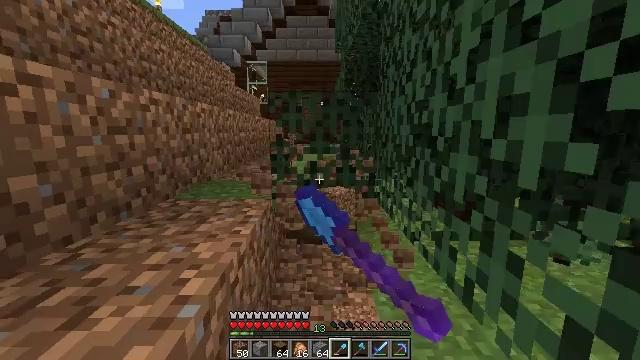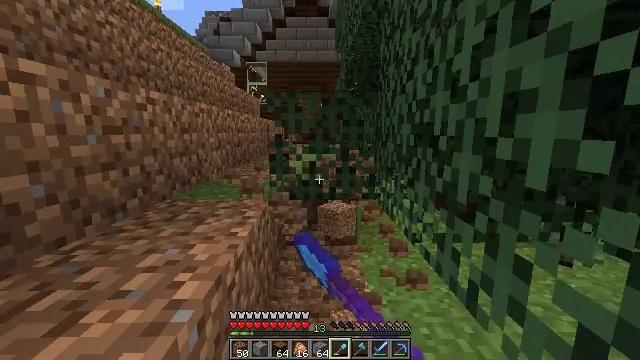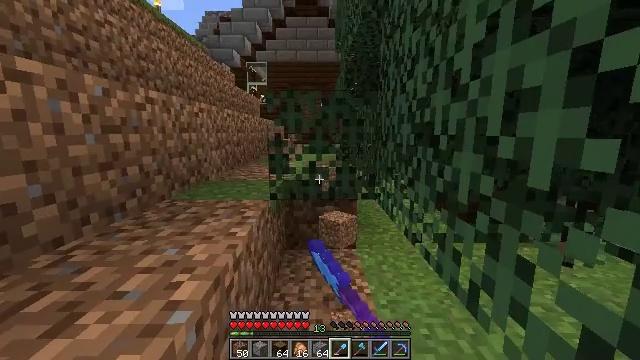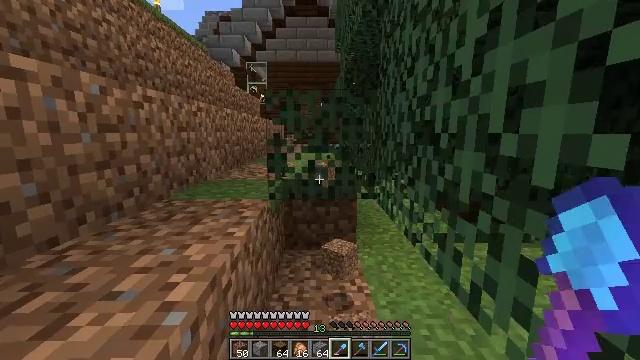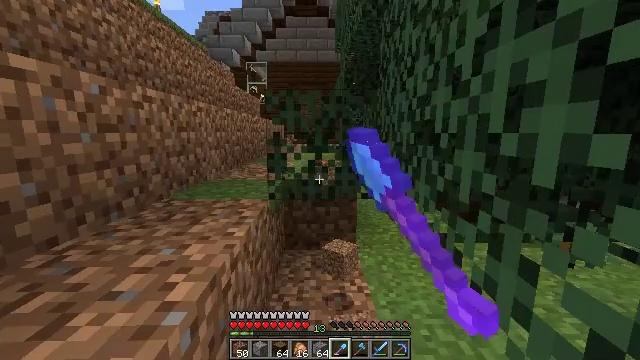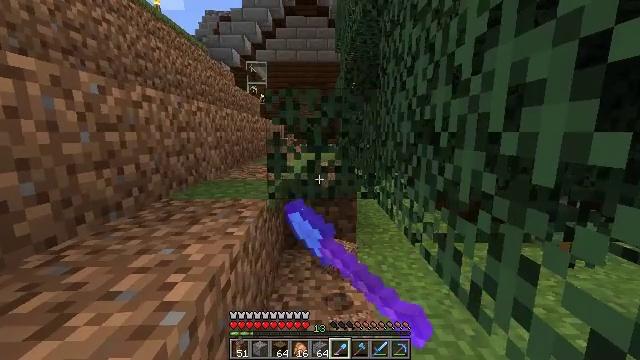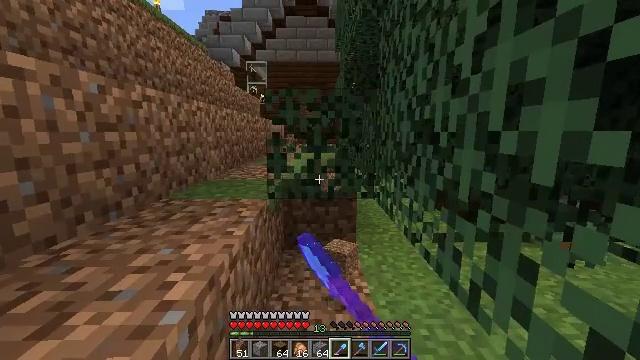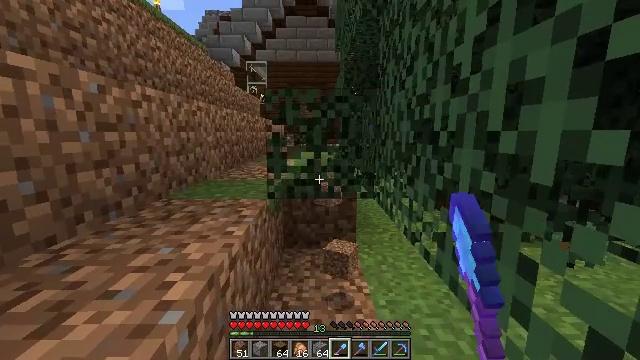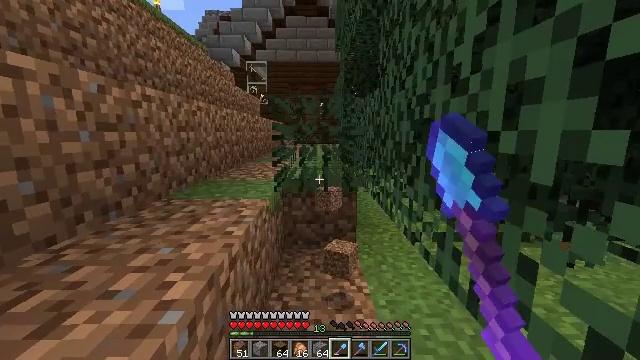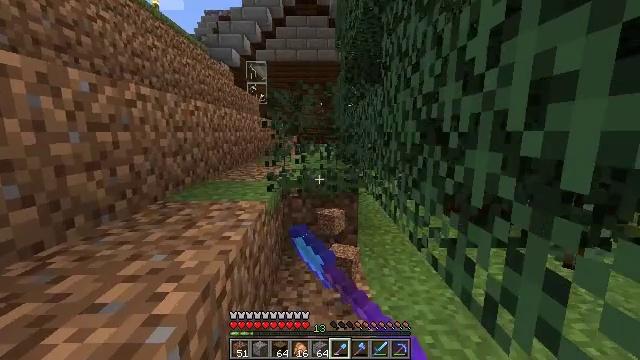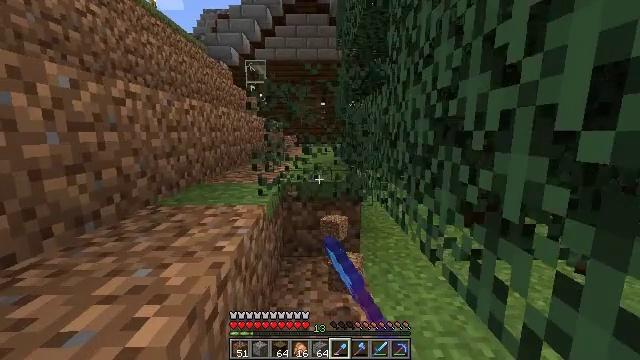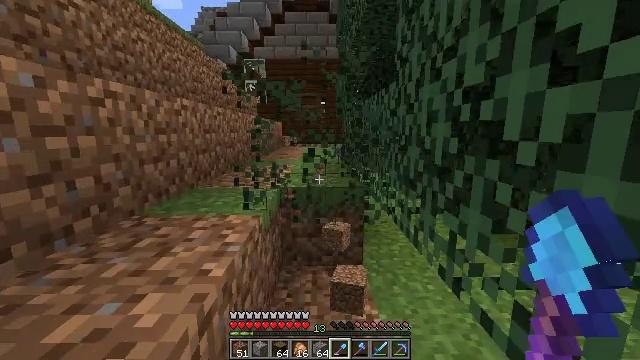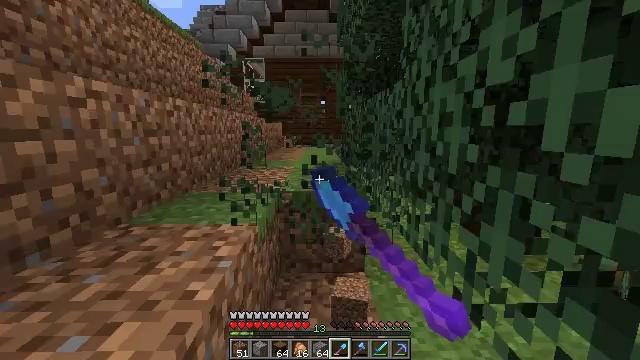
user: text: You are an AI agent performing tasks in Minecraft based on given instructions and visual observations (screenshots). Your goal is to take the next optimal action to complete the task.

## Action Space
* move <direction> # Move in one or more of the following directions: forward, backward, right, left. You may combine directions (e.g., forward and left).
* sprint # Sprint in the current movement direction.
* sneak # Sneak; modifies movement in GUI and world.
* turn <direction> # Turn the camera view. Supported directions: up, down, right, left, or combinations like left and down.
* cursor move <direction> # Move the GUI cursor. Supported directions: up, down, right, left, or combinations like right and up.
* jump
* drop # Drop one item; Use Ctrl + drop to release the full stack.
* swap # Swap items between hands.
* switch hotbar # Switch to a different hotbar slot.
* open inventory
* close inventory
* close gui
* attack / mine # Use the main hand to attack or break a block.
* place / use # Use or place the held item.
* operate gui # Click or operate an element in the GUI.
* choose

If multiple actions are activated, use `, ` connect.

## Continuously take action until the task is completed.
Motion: motion action
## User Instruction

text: Mine spruce leaves from the tree.
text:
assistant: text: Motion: attack / mine
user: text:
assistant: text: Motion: attack / mine
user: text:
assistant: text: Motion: attack / mine
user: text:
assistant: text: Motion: attack / mine
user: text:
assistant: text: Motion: attack / mine
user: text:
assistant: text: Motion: attack / mine
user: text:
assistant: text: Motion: attack / mine
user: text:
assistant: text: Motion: attack / mine
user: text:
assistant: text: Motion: move forward, attack / mine
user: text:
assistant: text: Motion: move forward, attack / mine
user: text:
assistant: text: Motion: move forward, attack / mine
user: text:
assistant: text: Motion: move forward, attack / mine
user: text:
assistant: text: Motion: attack / mine